Question: I'm creating a new SQLite database in Android via this method:
'''
public void onCreate(SQLiteDatabase db) {
db.execSQL("CREATE TABLE events (_id INTEGER PRIMARY KEY AUTOINCREMENT, chosenSpot TEXT, chosenTime TEXT, chosenDate TEXT, chosenGroup TEXT);");
}
'''
In short, it has 5 columns, one for the Id, the rest for a chosen{Spot/Time/Date/Group}
To get the spot given a Cursor c, i succeed with c.getString(1).
But this fails for c.getString(2..4) and i don't know how to further debug this, how to check my db size, etc. I checked the column count with c.getColumnCount() and it returns 2 when it should be 5!
What's up with that?
=edit=
my log cat:

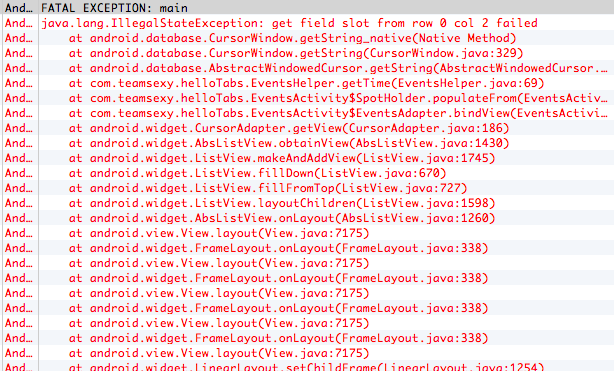
Answer: You should be using cursor.getColumnIndex("_id") to get column ID's.
'cursor.getString( cursor.getColumnIndex("_id") );'